Question: I have the following code in a WinForms datagridview for handling right-mouse-clicks to select the underlying row:
'''
private void dataGridViewTestSteps_MouseDown(object sender, MouseEventArgs e)
{
if (e.Button != MouseButtons.Right) return;
var hitTestInfo = dataGridViewTestSteps.HitTest(e.X, e.Y);
dataGridViewTestSteps.ClearSelection();
dataGridViewTestSteps.Rows[hitTestInfo.RowIndex].Selected = true;
}
'''
... now this works fine, but it does not place the small indicator in the correct row (see image below). So basically I was wondering what's missing in the method above?

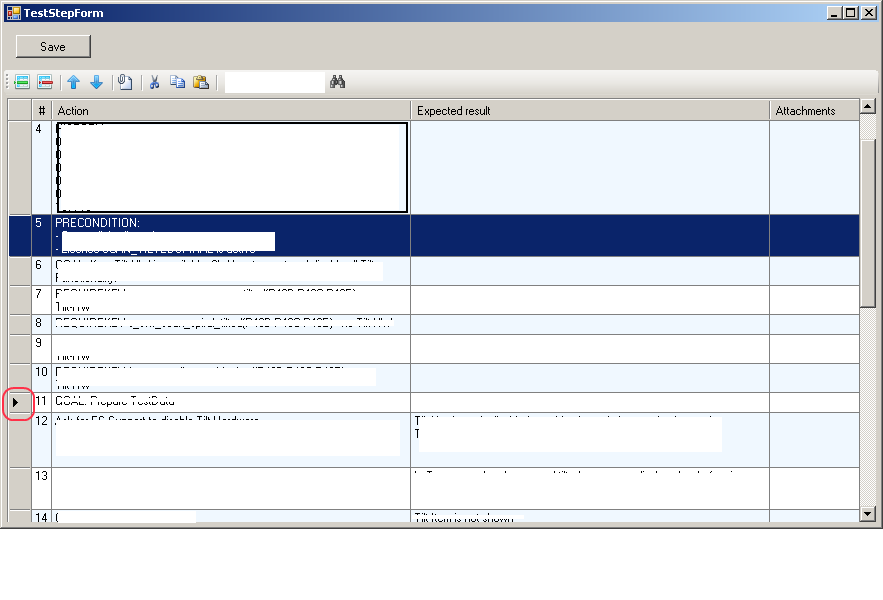
Answer: The row header cursor shows the current row, not the selected row - they are actually different, since you can have multiple selected rows but only one current row.
Try this code instead:
'''
private void dataGridViewTestSteps_MouseDown(object sender, MouseEventArgs e)
{
if (e.Button != MouseButtons.Right) return;
var hitTestInfo = dataGridViewTestSteps.HitTest(e.X, e.Y);
//dataGridViewTestSteps.ClearSelection();
//dataGridViewTestSteps.Rows[hitTestInfo.RowIndex].Selected = true;
dataGridViewTestSteps.CurrentCell = dataGridViewTestSteps.Rows[hitTestInfo.RowIndex].Cells[0];
}
'''